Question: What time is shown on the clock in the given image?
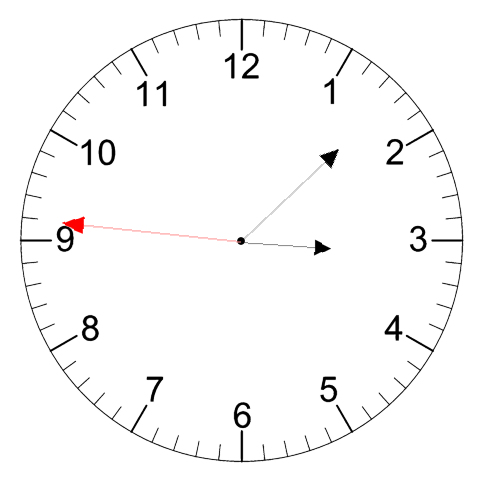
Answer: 03:07:46